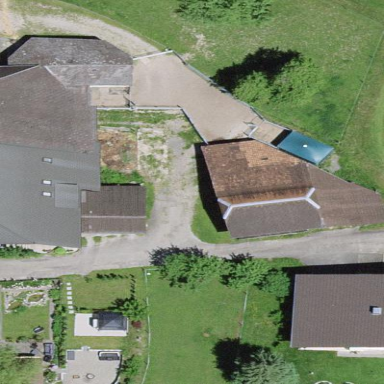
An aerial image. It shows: Barn.